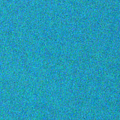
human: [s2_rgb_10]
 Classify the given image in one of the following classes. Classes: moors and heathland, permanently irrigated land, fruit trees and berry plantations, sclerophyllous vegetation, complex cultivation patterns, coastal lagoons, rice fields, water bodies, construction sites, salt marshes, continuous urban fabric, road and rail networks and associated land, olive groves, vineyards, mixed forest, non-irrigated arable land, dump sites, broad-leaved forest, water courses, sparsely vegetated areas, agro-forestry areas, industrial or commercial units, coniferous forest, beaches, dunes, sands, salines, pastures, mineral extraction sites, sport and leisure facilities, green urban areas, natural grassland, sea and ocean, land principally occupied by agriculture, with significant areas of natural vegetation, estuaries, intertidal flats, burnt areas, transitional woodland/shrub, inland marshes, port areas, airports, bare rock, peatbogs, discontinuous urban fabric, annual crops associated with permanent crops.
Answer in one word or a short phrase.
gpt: sea and ocean